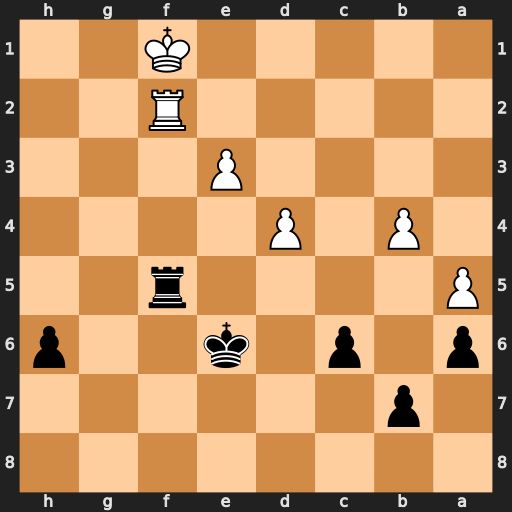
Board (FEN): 8/1p6/p1p1k2p/P4r2/1P1P4/4P3/5R2/5K2
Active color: b
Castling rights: -
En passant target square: -
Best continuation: Rxf2+ Kxf2 Kd5 Kf3 h5 e4+ Kxd4